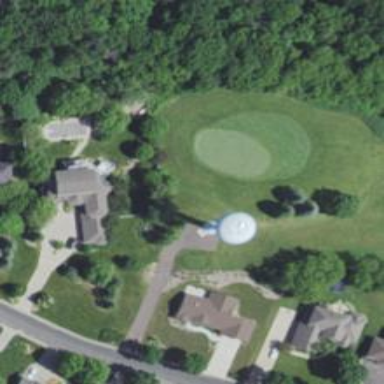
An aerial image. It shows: Water tower that is man-made.